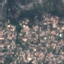
Label: Residential